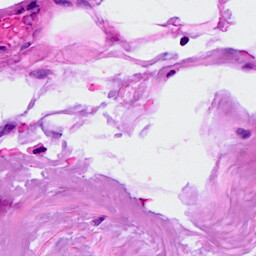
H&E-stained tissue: Breast